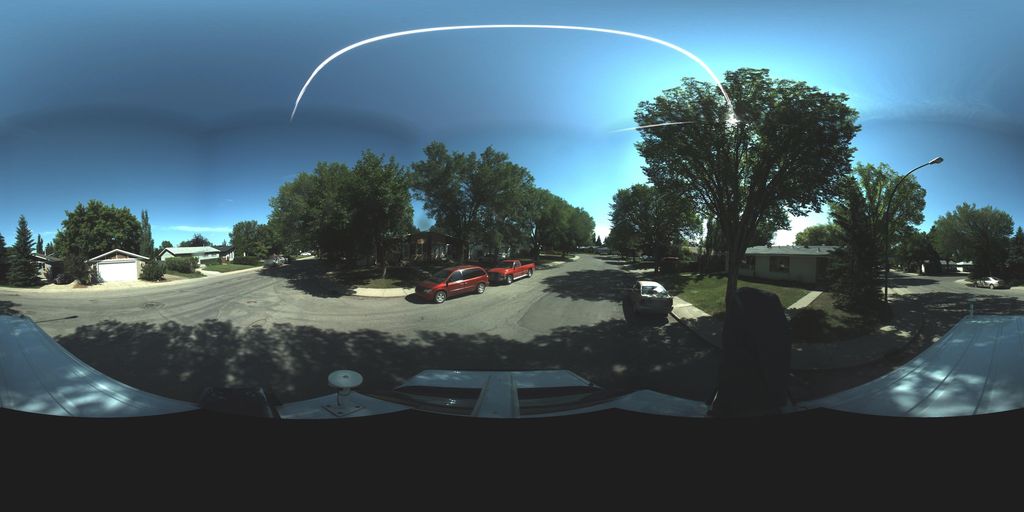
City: saskatoon